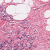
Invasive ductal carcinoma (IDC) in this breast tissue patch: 0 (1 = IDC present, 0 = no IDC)